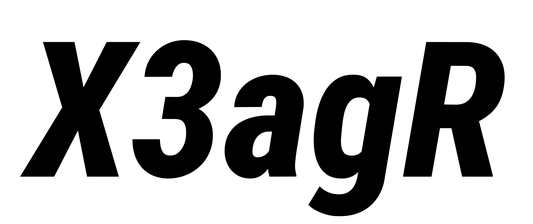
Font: Roboto-Italic_Condensed_ExtraBold_Italic